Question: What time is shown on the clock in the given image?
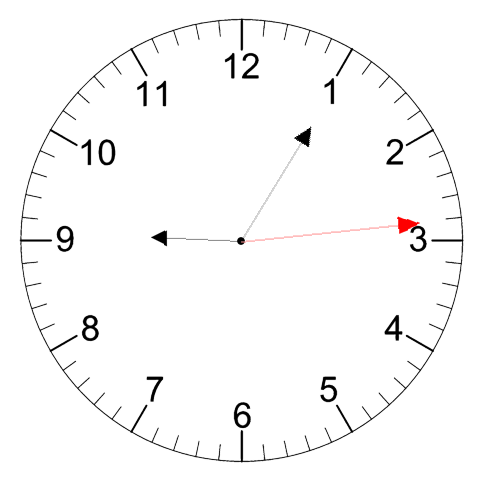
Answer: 09:05:14